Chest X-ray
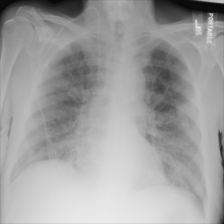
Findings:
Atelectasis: negative
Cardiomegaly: positive
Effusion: negative
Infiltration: positive
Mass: negative
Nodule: negative
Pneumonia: negative
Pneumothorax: negative
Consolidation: negative
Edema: negative
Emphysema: negative
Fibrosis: negative
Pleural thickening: negative
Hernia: negative